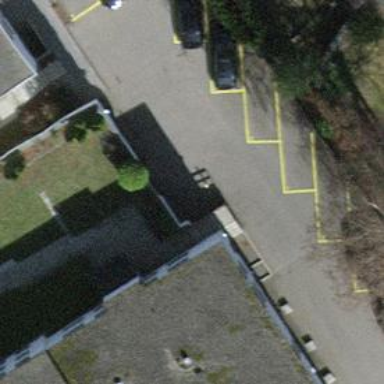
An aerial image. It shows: Concrete steps road made of concrete plates.